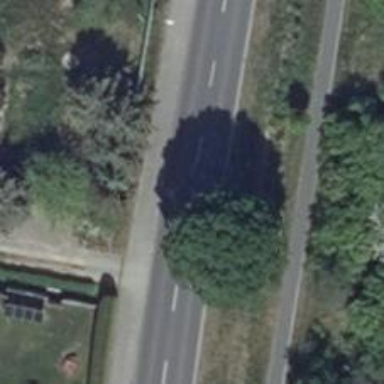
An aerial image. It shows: Primary road with asphalt surface.